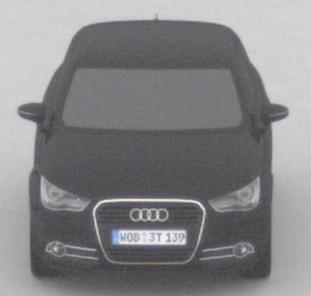
Make: Audi
Model: A1 Sportback 1.2 TFSI
Detailed model: A1 (8X) Sportback
Model produced from: 2012/03
Model produced until: 2014/11
Doors: 5
Color: black
Road condition: dry road
Daytime: morning or afternoon
Contrast: low contrast